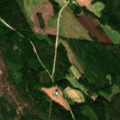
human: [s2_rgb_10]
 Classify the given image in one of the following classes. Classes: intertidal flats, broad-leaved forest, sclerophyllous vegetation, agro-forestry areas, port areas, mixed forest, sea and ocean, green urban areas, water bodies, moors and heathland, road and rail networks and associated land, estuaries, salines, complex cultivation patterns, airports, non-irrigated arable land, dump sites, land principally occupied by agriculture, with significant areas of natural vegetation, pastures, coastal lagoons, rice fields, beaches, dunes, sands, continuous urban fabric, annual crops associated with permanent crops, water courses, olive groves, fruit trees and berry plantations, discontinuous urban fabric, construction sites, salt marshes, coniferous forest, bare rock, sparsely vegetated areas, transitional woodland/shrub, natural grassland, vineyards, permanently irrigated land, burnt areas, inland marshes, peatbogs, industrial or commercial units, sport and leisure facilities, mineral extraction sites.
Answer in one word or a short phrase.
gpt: land principally occupied by agriculture, with significant areas of natural vegetation, coniferous forest, mixed forest, transitional woodland/shrub